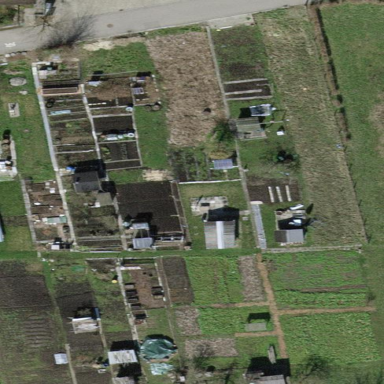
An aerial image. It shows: Area designated for allotments.